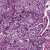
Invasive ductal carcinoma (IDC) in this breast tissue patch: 0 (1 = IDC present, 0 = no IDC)